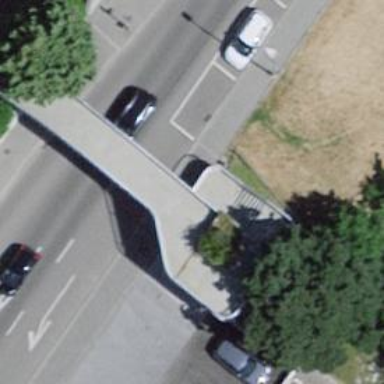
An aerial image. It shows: Set of concrete steps.